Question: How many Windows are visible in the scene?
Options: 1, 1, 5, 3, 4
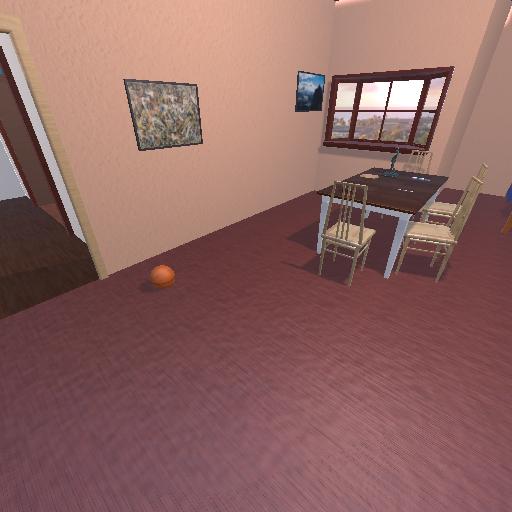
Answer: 1